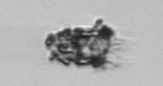
Label: Tintinnopsis